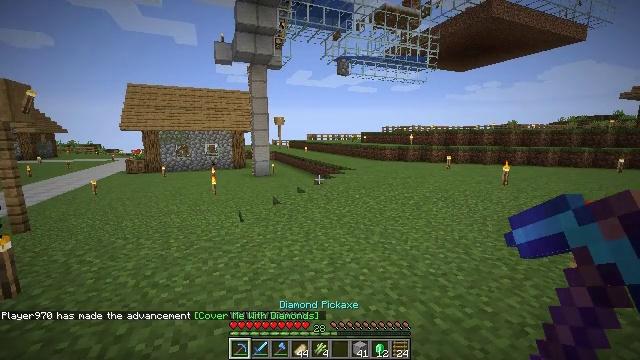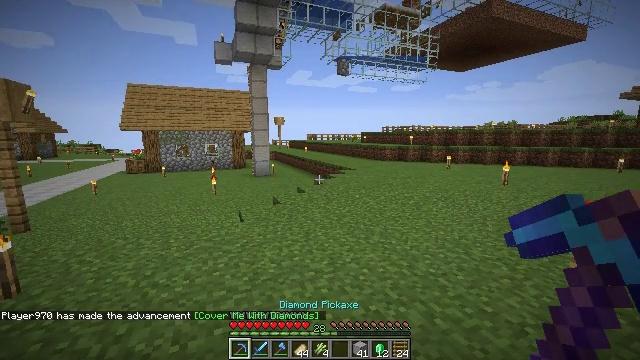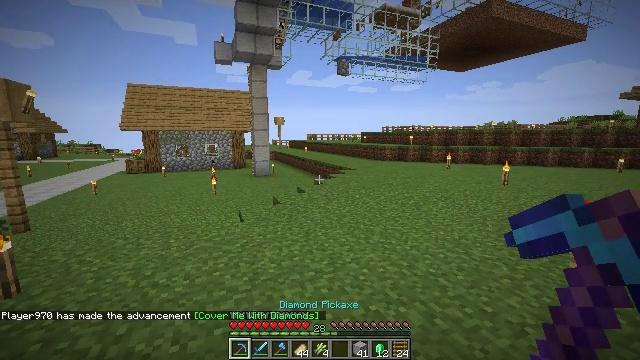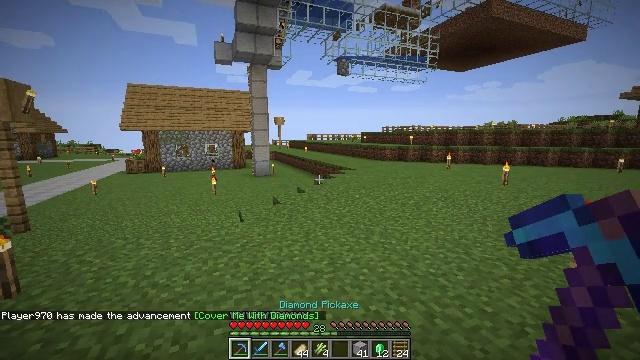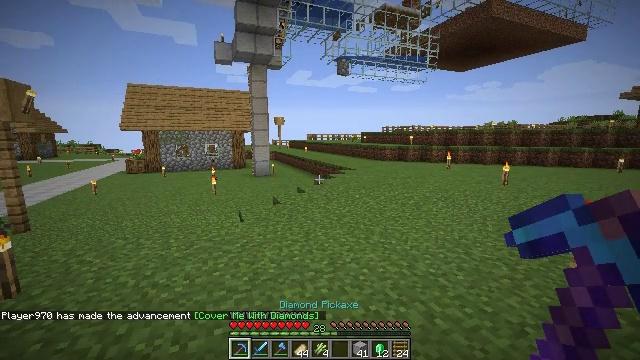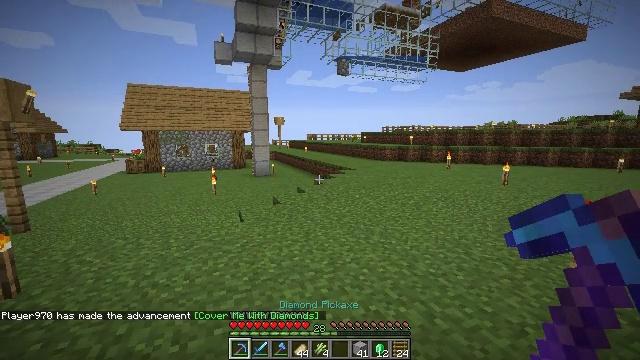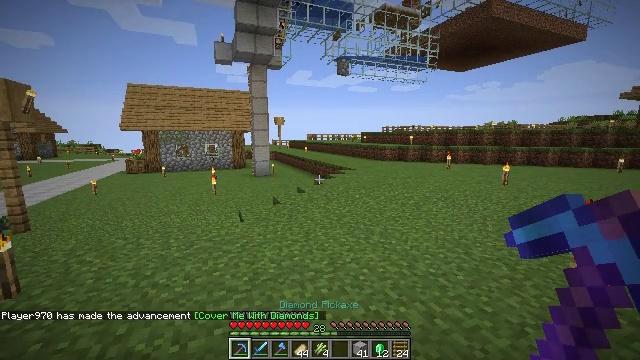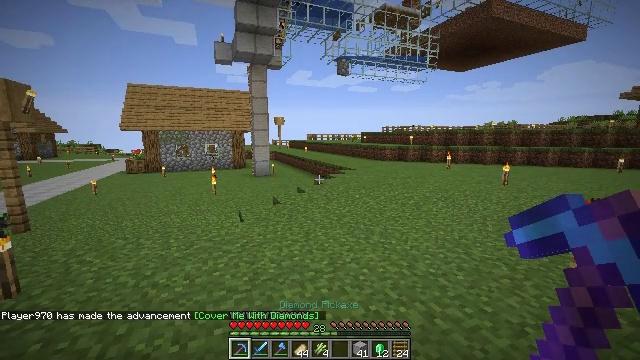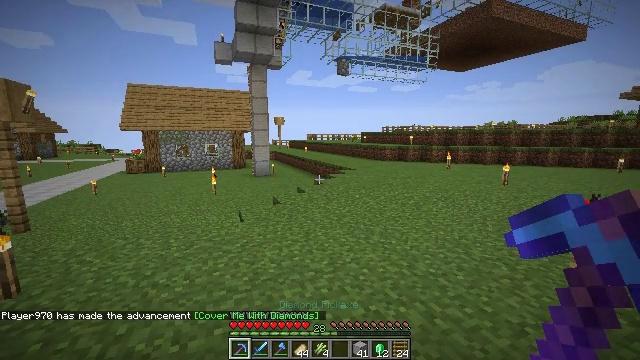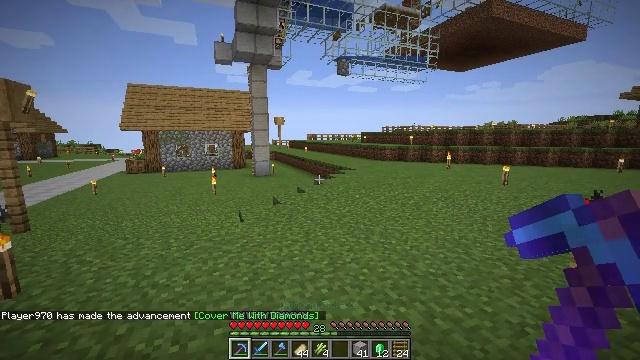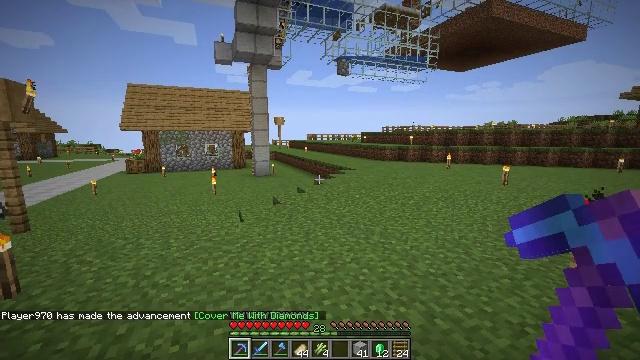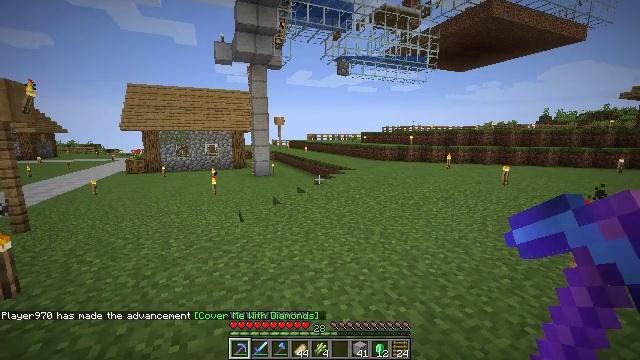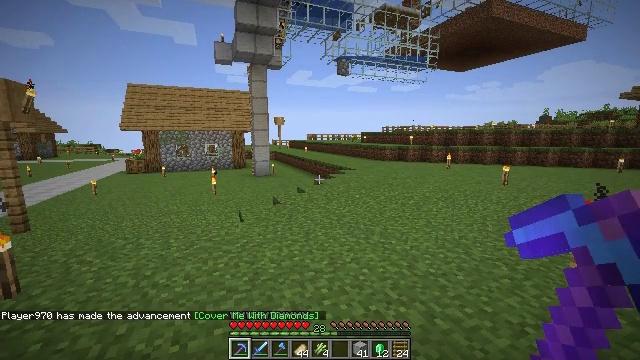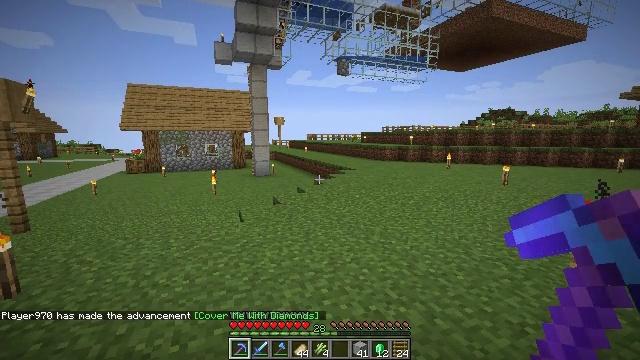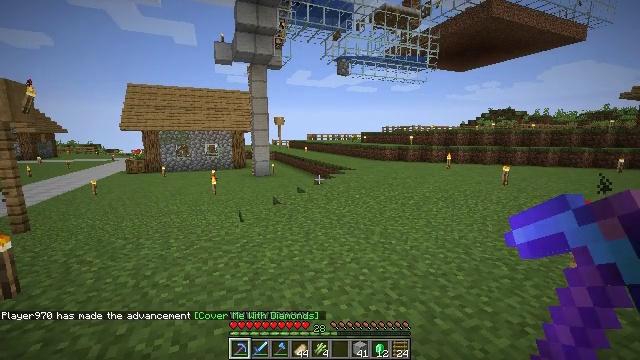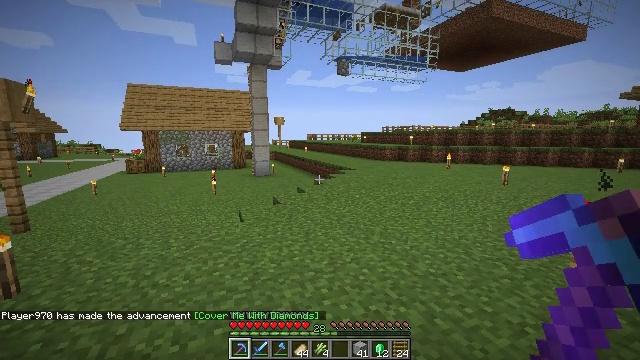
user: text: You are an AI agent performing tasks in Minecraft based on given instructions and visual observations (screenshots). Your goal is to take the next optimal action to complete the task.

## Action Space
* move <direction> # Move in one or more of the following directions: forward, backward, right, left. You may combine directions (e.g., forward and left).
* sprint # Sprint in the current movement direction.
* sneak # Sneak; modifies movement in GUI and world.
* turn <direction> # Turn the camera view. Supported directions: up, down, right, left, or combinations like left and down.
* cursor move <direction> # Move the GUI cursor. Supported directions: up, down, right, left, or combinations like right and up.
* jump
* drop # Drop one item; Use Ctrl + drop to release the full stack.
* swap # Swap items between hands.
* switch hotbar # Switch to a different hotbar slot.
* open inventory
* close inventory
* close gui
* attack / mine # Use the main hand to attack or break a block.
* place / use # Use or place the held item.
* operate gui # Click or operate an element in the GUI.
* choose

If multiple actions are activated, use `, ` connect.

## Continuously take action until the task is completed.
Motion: motion action
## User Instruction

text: Collect sugar cane near water sources.
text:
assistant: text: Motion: no_op
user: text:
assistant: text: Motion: no_op
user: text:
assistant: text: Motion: no_op
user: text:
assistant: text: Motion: no_op
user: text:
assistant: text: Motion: no_op
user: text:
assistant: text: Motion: no_op
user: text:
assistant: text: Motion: no_op
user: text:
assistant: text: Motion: no_op
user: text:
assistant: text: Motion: no_op
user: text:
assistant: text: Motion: no_op
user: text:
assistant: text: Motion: no_op
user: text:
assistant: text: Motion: no_op
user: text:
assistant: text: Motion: no_op
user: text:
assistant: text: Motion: no_op
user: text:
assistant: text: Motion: no_op
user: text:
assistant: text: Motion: no_op
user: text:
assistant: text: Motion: no_op
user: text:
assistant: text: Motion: no_op
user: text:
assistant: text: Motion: no_op
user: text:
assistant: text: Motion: no_op
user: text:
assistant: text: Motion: no_op
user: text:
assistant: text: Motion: no_op
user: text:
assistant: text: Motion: no_op
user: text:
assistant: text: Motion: no_op
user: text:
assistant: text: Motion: no_op
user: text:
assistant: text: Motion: no_op
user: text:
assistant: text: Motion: no_op
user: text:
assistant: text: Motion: no_op
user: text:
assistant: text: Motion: no_op
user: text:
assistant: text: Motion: no_op